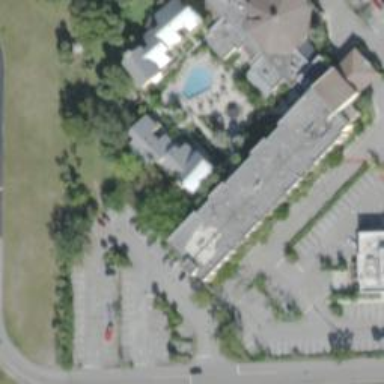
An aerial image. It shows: Parking space is available.